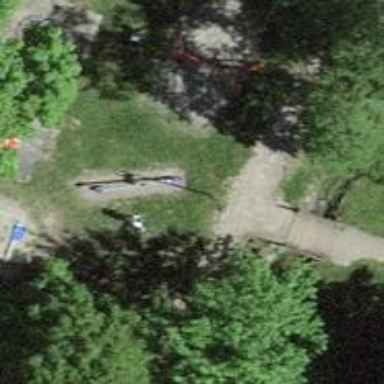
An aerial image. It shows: Seesaw in the playground.